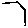
Label: hexagon